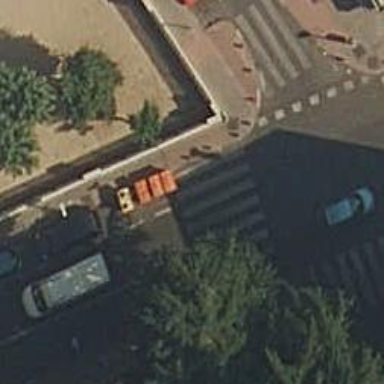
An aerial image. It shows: Uncontrolled road crossing.